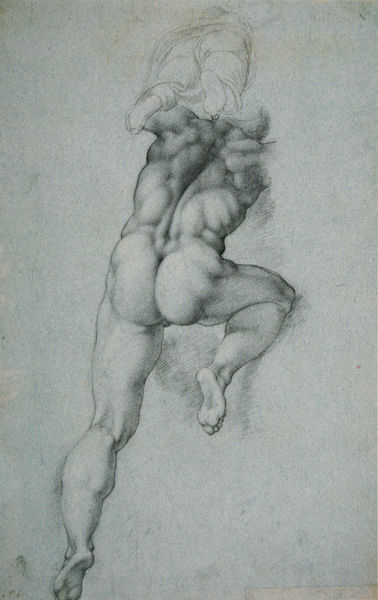
Titel: Kletternde Figur
Künstler: Giovanni Ambrogio Figino
Standort: Windsor
Institution: Windsor Castle, Royal Collection
Schlagwörter: akt, fuß, mann, nackt, nackter, schatten, weiß, grau, licht, rücken, schwarz, skizze, zeichnung, anatomie, falten, mensch, kind, renaissance, beine, sprung, bein, füße, gesäß, hintern, studie, grafik, graphik, kraft, muskeln, knie, schenkel, wade, flucht, muskulös, arsch, hinten, rückenfigur, wirbelsäule, podex, schraffur, rennen, bleistift, stift, rückansicht, männlich, sohle, hüfte, muskel, klettern, michelangelo, graphit, aktstudie, raffael, grafit, wülste, fußsohle, phasen, netwurf, studie skizze, vorlage wade, stählern, po